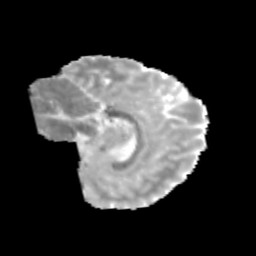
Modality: MD
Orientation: sagittal
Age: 11
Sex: female
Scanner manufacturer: siemens
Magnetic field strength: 3 T
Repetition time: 3.8 s
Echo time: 0.07 s